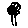
Label: flower